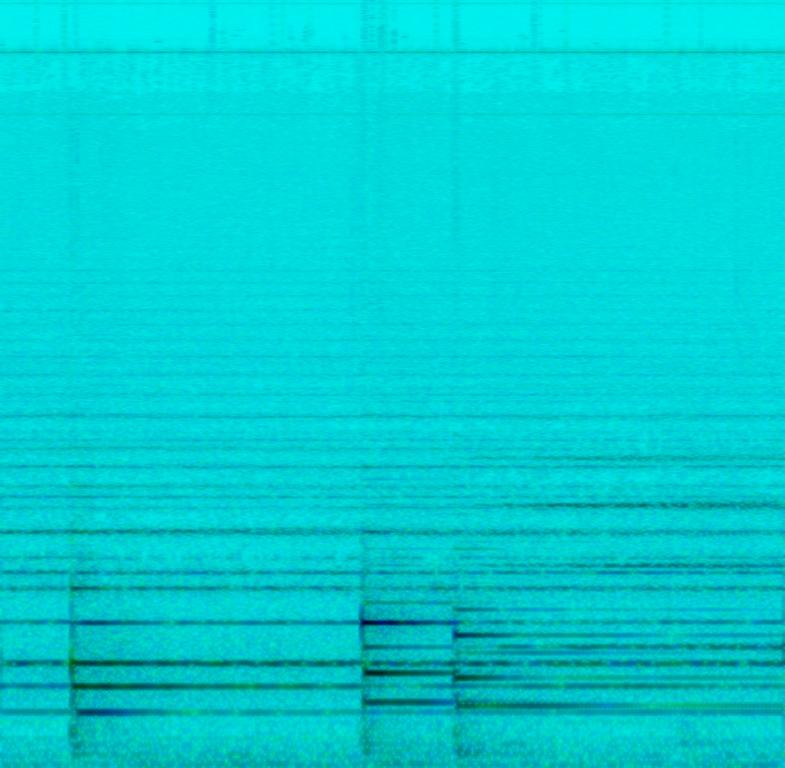
This music is instrumental. The tempo is slow with a melancholic piano melody with violin harmony and keyboard accompaniment. The music is sad, mellow, grim, sombre, wistful, poignant, pensive, melancholic and reflective. This music is a soundtrack for a movie.